Interaction volume radius: 5 \u00c5
Interaction volume height: 10 \u00c5
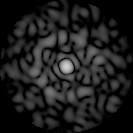
Disorder parameter: 0.836